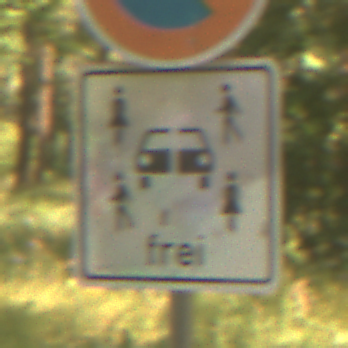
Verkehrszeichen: CarsharingfahrzeugeFrei
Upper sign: EingeschraenktesHalteverbot
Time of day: Midday
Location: Outdoor (Nature)
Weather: PartlyCloudy
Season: NotSpecified
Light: Natural